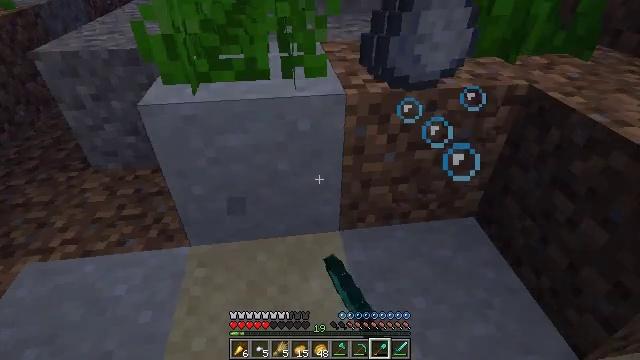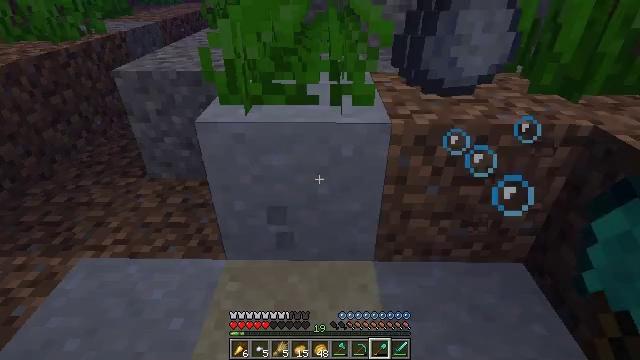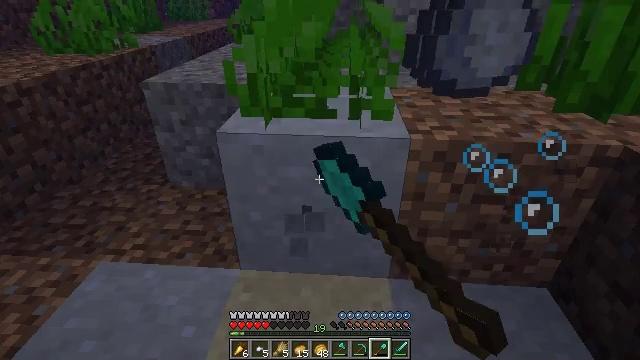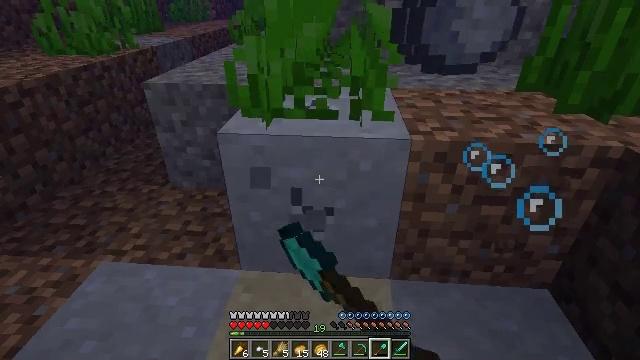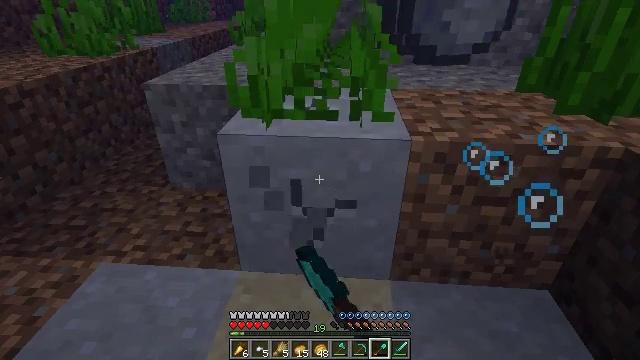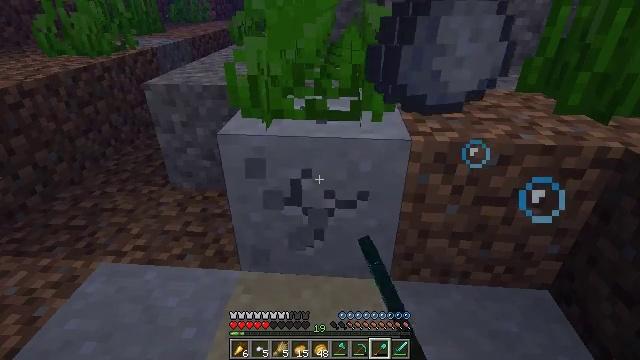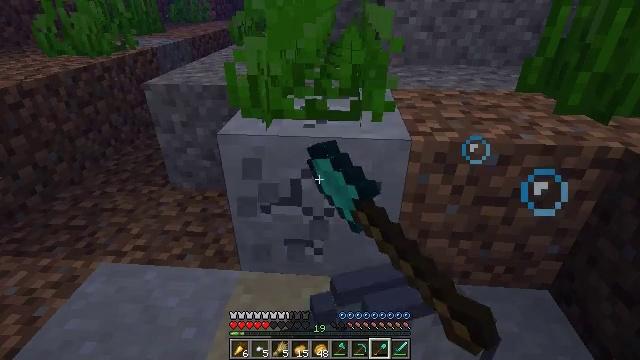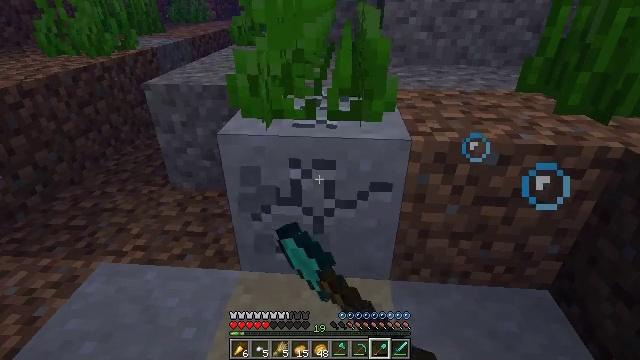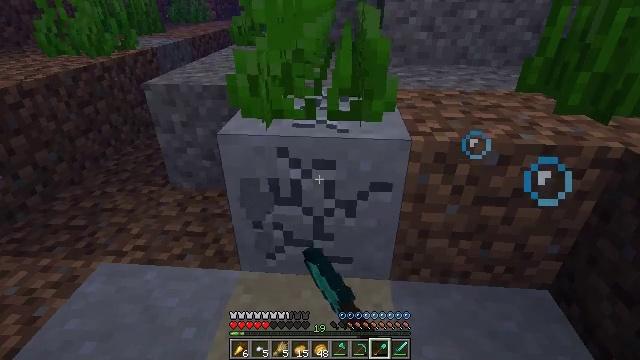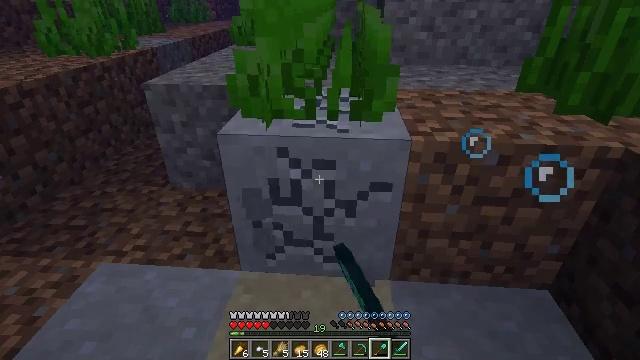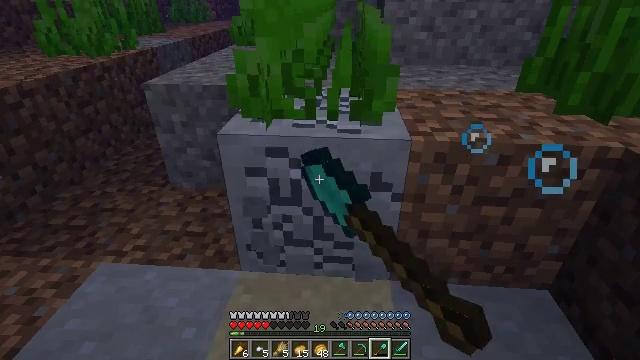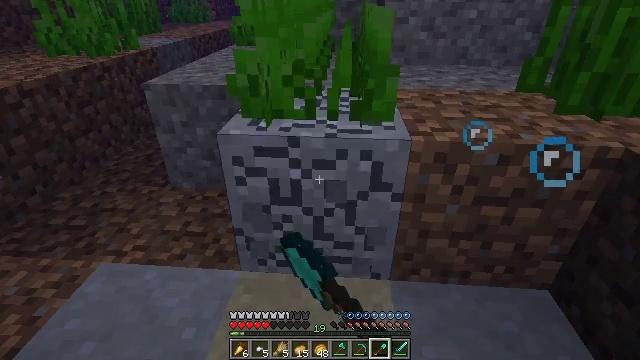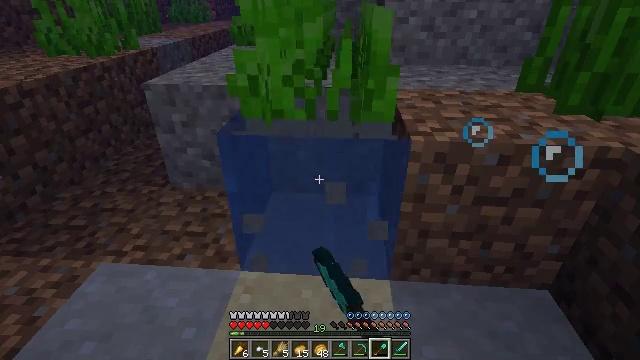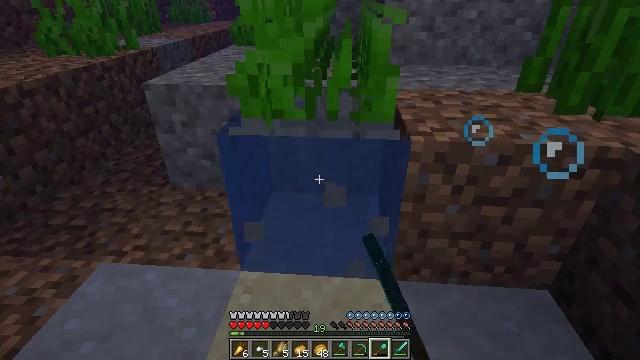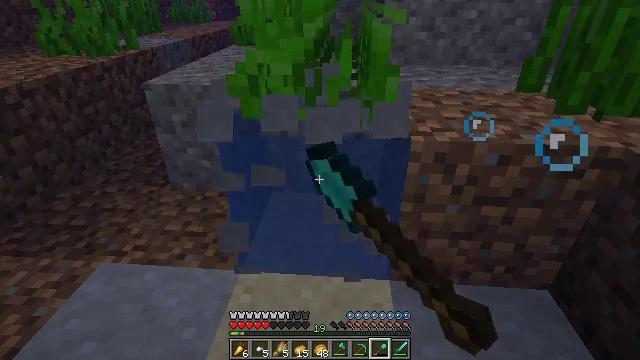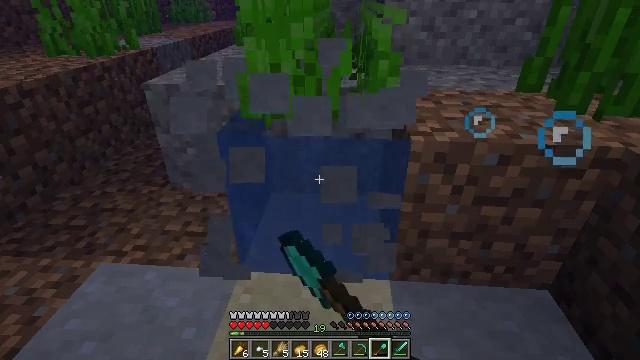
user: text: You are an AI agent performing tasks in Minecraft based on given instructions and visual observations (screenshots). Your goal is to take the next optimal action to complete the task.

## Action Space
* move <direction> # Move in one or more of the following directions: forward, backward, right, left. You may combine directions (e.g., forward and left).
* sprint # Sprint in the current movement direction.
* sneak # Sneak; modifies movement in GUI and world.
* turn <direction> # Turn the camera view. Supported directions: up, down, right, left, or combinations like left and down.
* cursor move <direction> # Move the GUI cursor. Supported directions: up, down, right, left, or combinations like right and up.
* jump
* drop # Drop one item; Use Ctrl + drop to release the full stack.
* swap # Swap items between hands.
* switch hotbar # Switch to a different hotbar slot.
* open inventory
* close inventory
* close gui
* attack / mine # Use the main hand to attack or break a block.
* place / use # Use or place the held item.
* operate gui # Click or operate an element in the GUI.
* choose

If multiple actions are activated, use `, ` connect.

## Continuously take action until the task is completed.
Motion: motion action
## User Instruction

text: Mine the clay from the riverbed.
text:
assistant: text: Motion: turn left and up, attack / mine
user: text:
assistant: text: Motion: turn left and up, attack / mine
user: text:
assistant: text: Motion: attack / mine
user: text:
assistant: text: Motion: attack / mine
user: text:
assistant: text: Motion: attack / mine
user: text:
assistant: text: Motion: attack / mine
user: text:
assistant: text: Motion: attack / mine
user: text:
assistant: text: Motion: attack / mine
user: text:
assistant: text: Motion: attack / mine
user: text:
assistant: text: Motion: attack / mine
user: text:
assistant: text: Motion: attack / mine
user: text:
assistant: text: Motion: attack / mine
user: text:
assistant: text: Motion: attack / mine
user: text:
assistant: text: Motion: attack / mine
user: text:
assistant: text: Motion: attack / mine
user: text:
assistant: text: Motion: attack / mine
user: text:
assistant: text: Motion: attack / mine
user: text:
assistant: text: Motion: attack / mine
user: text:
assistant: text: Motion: attack / mine
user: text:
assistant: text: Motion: attack / mine
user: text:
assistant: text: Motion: turn right and down, attack / mine
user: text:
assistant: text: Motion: turn right and down, attack / mine
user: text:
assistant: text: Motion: turn right and down, attack / mine
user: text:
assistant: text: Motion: turn right, attack / mine
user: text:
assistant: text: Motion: attack / mine
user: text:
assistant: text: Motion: attack / mine
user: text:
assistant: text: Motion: turn left, attack / mine
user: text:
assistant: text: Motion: turn left, attack / mine
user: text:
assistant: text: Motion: turn left, attack / mine
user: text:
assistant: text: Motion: attack / mine